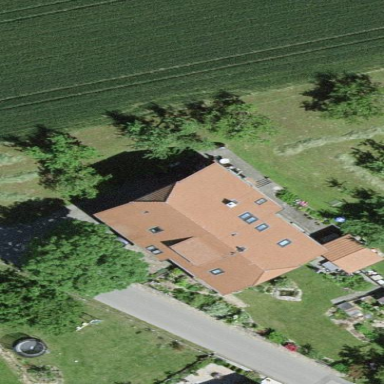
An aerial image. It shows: Farm building.